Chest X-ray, AP view. Patient: 18 years old, sex M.
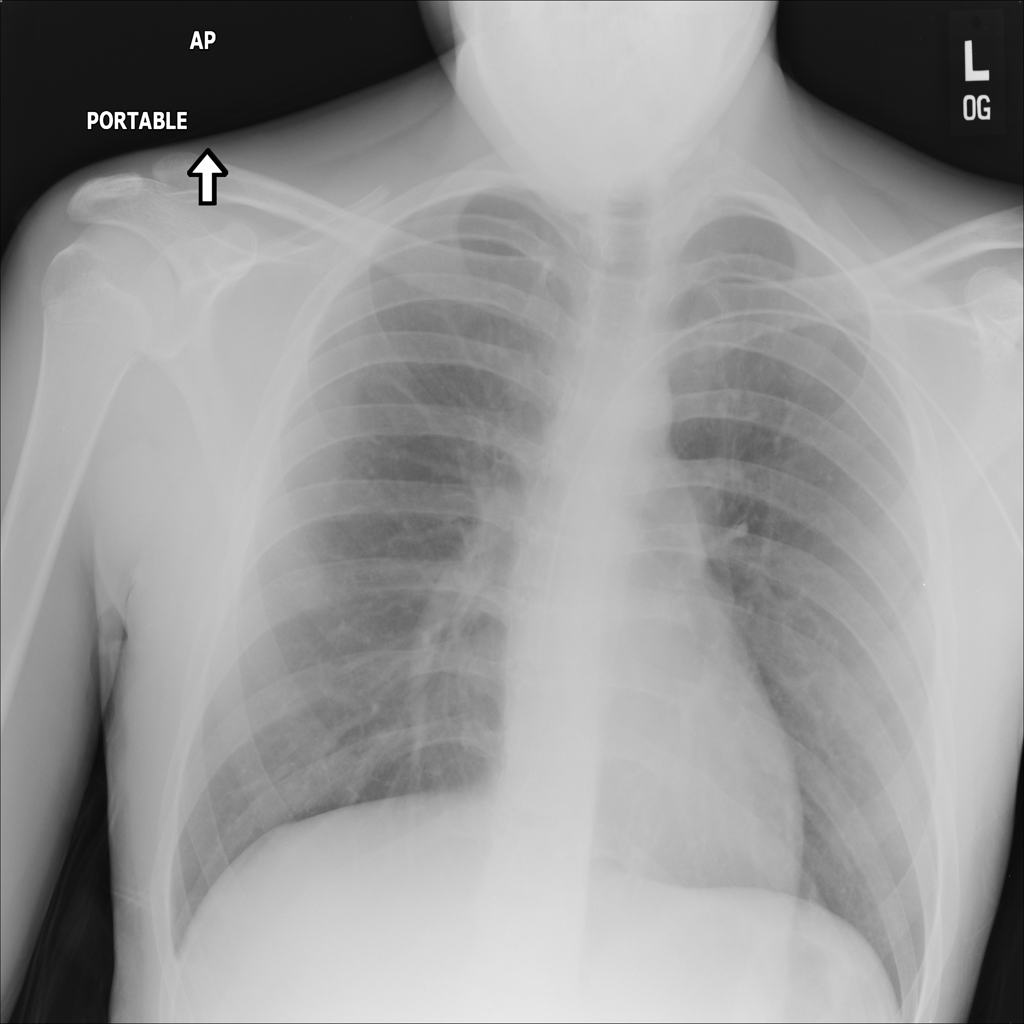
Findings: No Finding